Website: ulta-beauty
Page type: billing-address
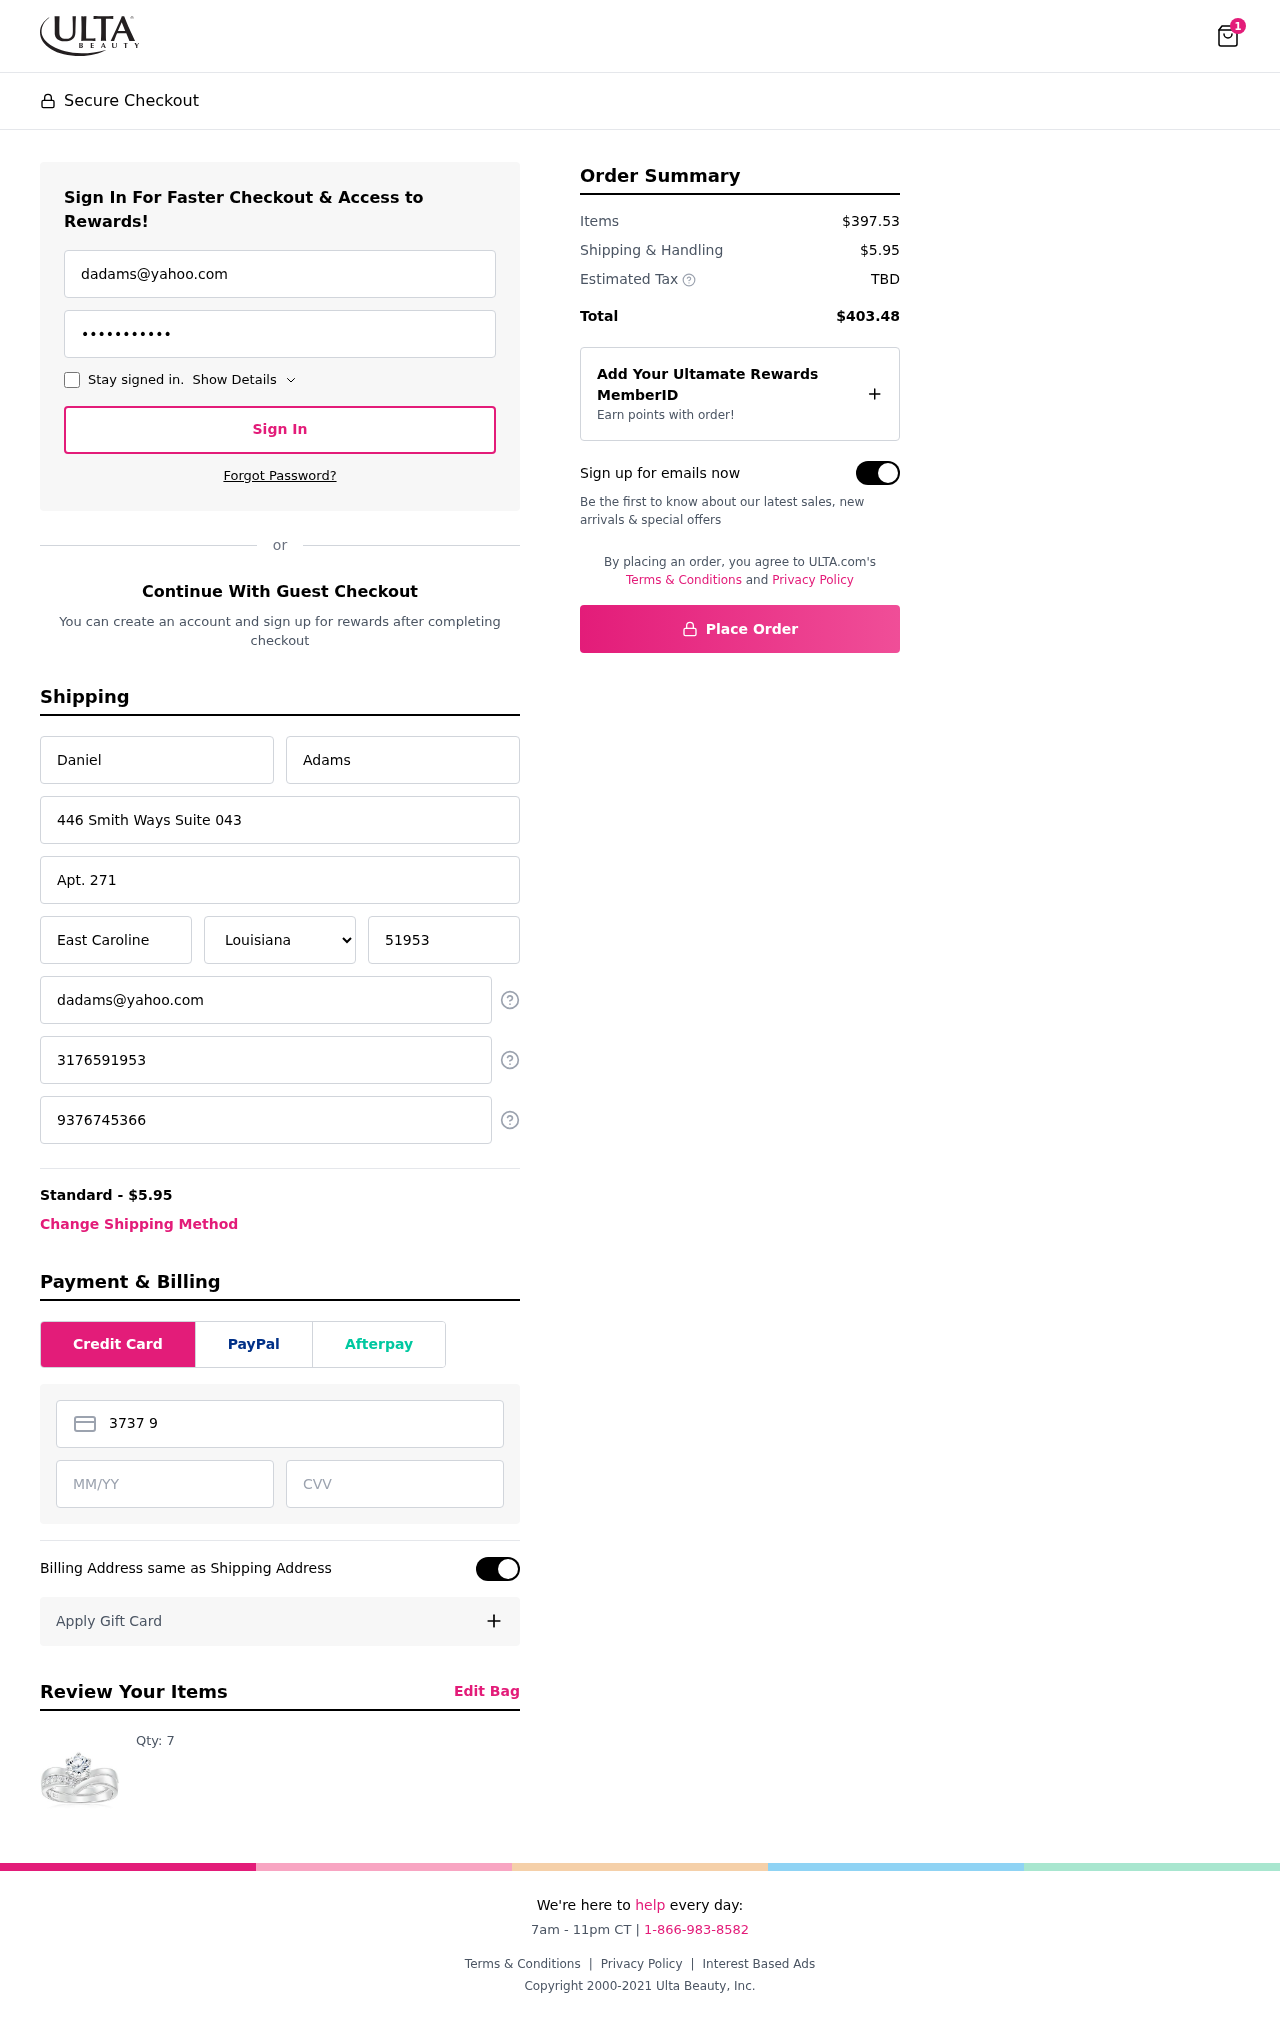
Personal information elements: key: PII_STATE
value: Louisiana
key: PII_EMAIL
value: dadams@yahoo.com
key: PII_FIRSTNAME
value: Daniel
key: PII_LASTNAME
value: Adams
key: PII_STREET
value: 446 Smith Ways Suite 043
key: PII_STREET2
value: Apt. 271
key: PII_CITY
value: East Caroline
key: PII_POSTCODE
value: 51953
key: PII_PHONE
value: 3176591953
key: PII_ALT_PHONE
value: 9376745366
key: PII_CARD_NUMBER
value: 3737 9917 3488 921
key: PII_CARD_EXPIRY
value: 05/29
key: PII_CARD_CVV
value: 8684
Product elements: key: PRODUCT1_QUANTITY
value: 7
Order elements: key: ORDER_NUM_ITEMS
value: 1
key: ORDER_SHIPPING_COST
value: $5.95
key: ORDER_SUBTOTAL
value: $397.53
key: ORDER_TOTAL
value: $403.48